Question: Apple's iPhone apps such as Music and Contants use a search bar in a UITableView. When you scroll down so that the search bar moves down, the empty space above the scroll view's contents has a light gray background color (see screenshot).

(Notice that the search bar has a slightly darker edge line at its top. This is not there for the default UISearchBar, but subclassing should take care of that.)
I tried setting the background color of the UITableView, but that affects the rows as well. Does anyone know how to achieve this effect? Am I going to have to override implement drawRect: or is there a built in way?
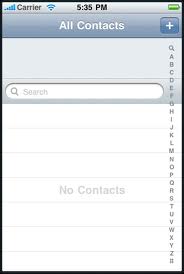
Answer: As of iOS 7, you can tinker this by changing the tableview background view.
'''
[self.tableView setBackgroundView:view];
'''
make the view's background colour the same as your parent view colour.